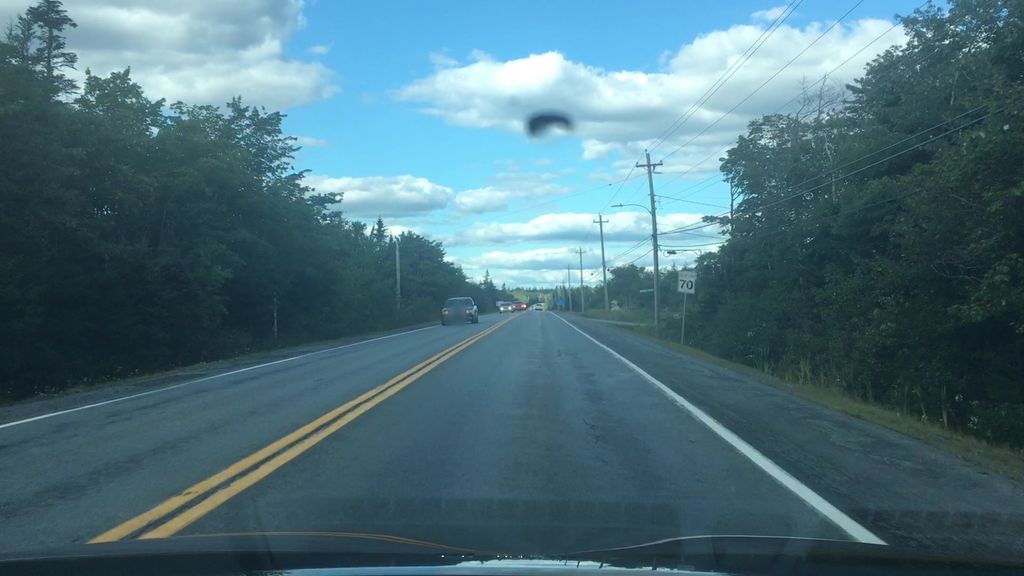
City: halifax